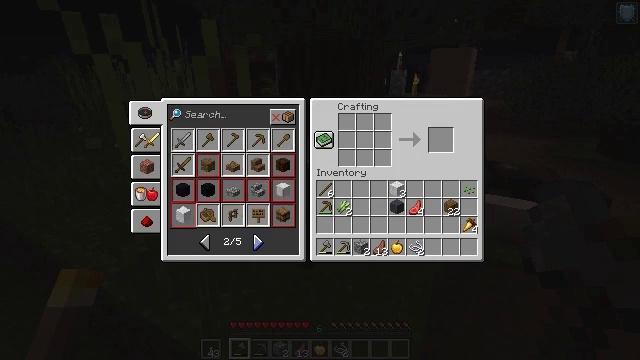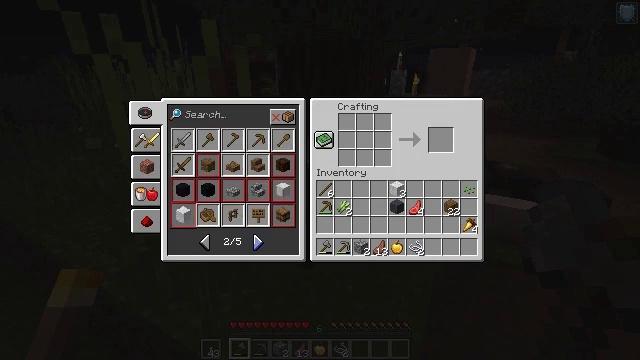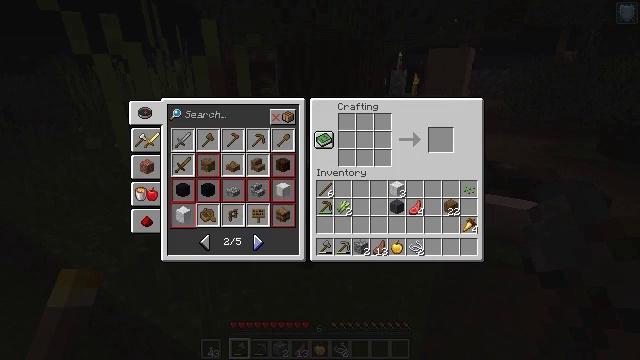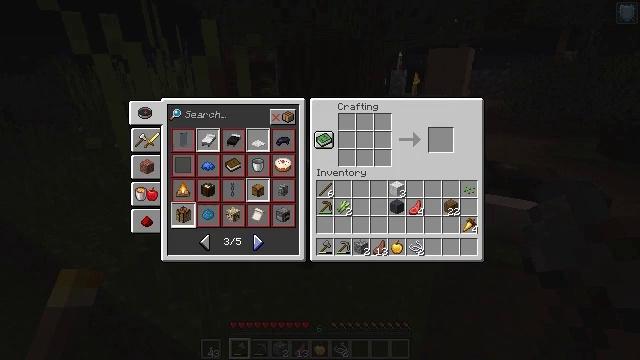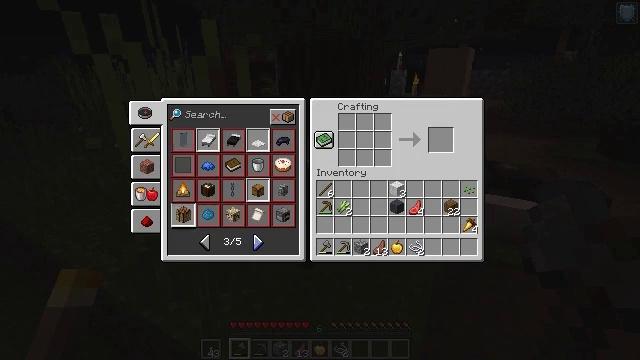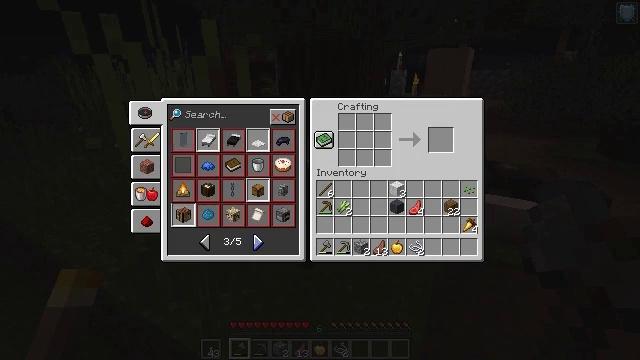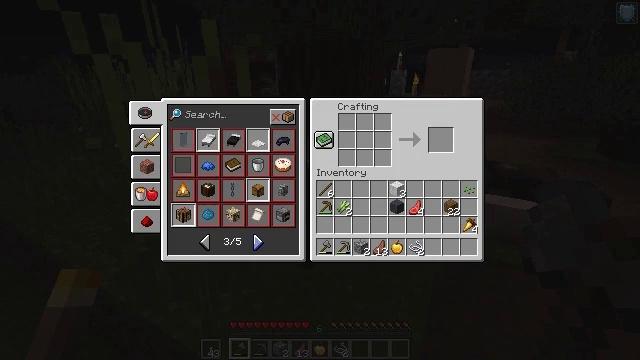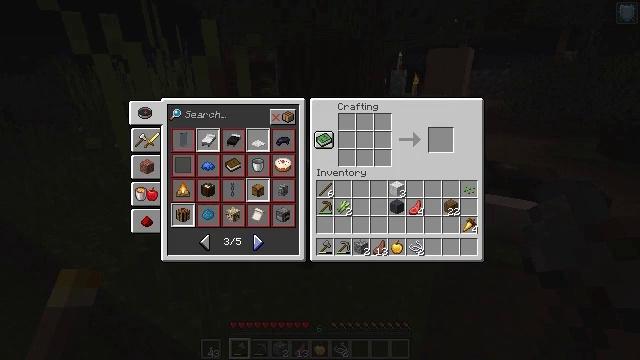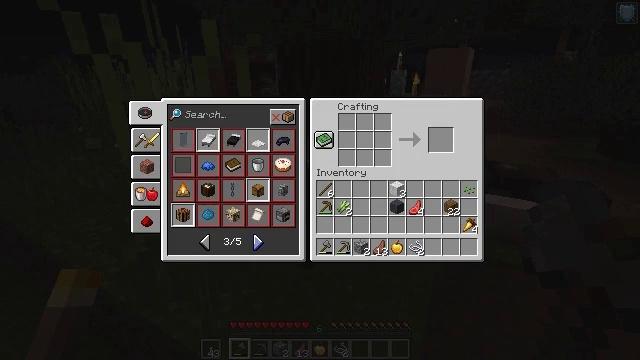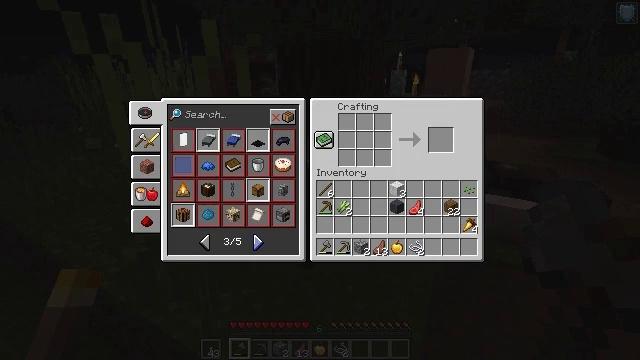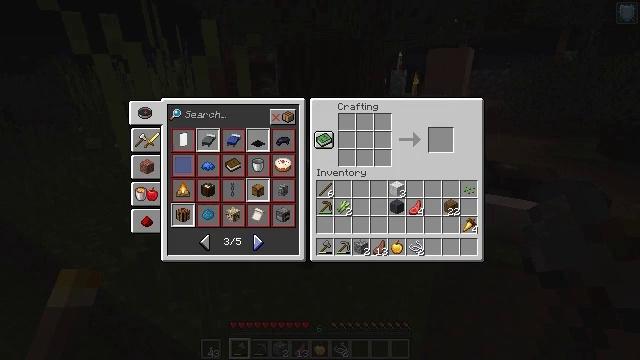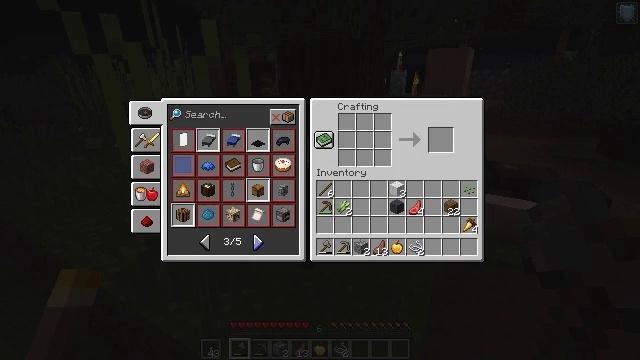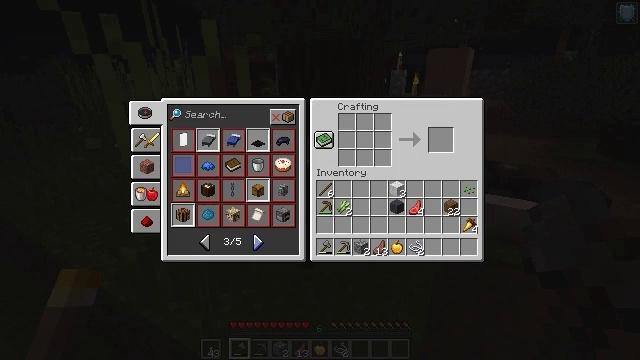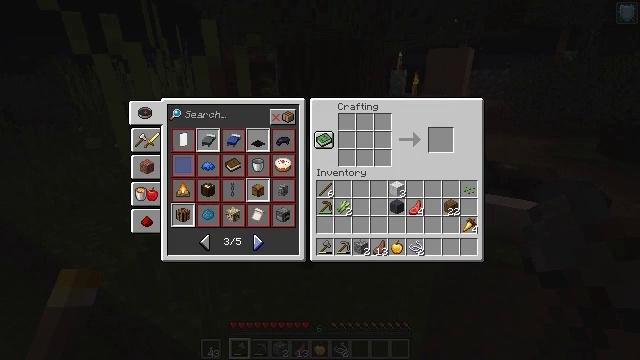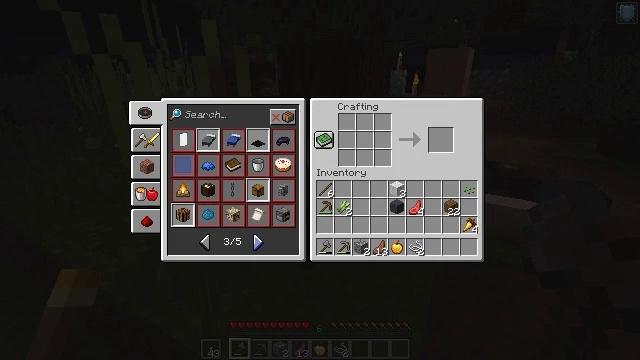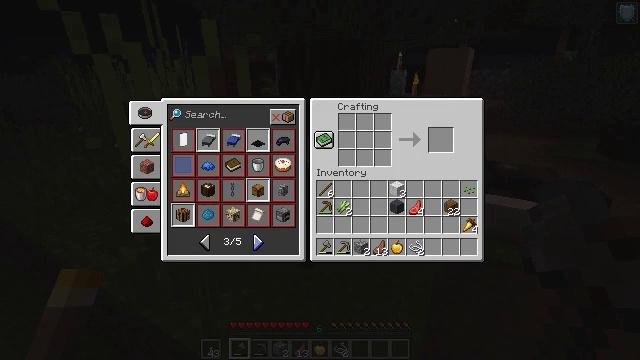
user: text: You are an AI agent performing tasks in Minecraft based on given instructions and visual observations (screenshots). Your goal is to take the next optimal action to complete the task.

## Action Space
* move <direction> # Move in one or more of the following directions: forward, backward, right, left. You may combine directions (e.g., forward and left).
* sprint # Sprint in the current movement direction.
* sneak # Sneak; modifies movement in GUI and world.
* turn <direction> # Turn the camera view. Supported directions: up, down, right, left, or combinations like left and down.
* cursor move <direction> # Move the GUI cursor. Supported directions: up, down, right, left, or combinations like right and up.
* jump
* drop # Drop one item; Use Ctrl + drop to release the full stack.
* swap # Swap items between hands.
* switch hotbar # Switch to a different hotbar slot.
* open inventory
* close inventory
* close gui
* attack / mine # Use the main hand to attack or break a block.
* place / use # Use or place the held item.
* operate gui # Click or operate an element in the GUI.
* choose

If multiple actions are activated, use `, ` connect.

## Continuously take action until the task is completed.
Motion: motion action
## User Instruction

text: Craft a loom.
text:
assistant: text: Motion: no_op
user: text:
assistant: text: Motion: no_op
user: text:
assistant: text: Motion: operate gui
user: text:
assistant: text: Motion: operate gui
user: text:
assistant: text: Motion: operate gui
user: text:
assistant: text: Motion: no_op
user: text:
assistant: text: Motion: no_op
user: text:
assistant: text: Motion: no_op
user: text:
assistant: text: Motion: no_op
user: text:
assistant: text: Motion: no_op
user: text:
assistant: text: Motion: no_op
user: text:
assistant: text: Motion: no_op
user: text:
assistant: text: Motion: no_op
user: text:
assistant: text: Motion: no_op
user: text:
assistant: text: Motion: no_op
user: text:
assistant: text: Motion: no_op
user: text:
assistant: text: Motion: no_op
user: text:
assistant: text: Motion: cursor move left
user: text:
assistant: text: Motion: cursor move left and up
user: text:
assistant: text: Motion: cursor move left
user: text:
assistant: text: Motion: no_op
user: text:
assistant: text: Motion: no_op
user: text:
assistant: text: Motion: no_op
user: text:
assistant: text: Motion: cursor move right
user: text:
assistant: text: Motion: cursor move right
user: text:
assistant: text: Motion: no_op
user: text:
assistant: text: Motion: cursor move right and down
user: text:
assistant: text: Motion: cursor move right and down
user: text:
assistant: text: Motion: no_op
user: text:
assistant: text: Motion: no_op